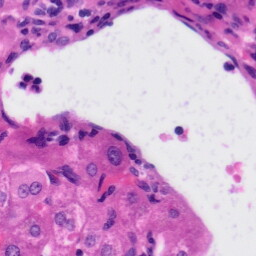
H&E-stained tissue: Liver